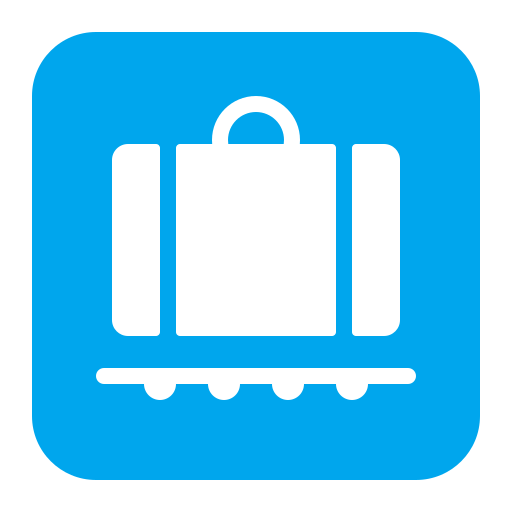
baggage claim flat